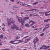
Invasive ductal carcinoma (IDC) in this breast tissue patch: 1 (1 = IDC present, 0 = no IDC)